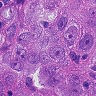
Metastatic tissue present: yes